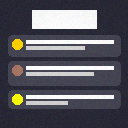
Screen state: on